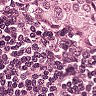
Metastatic tissue present: yes